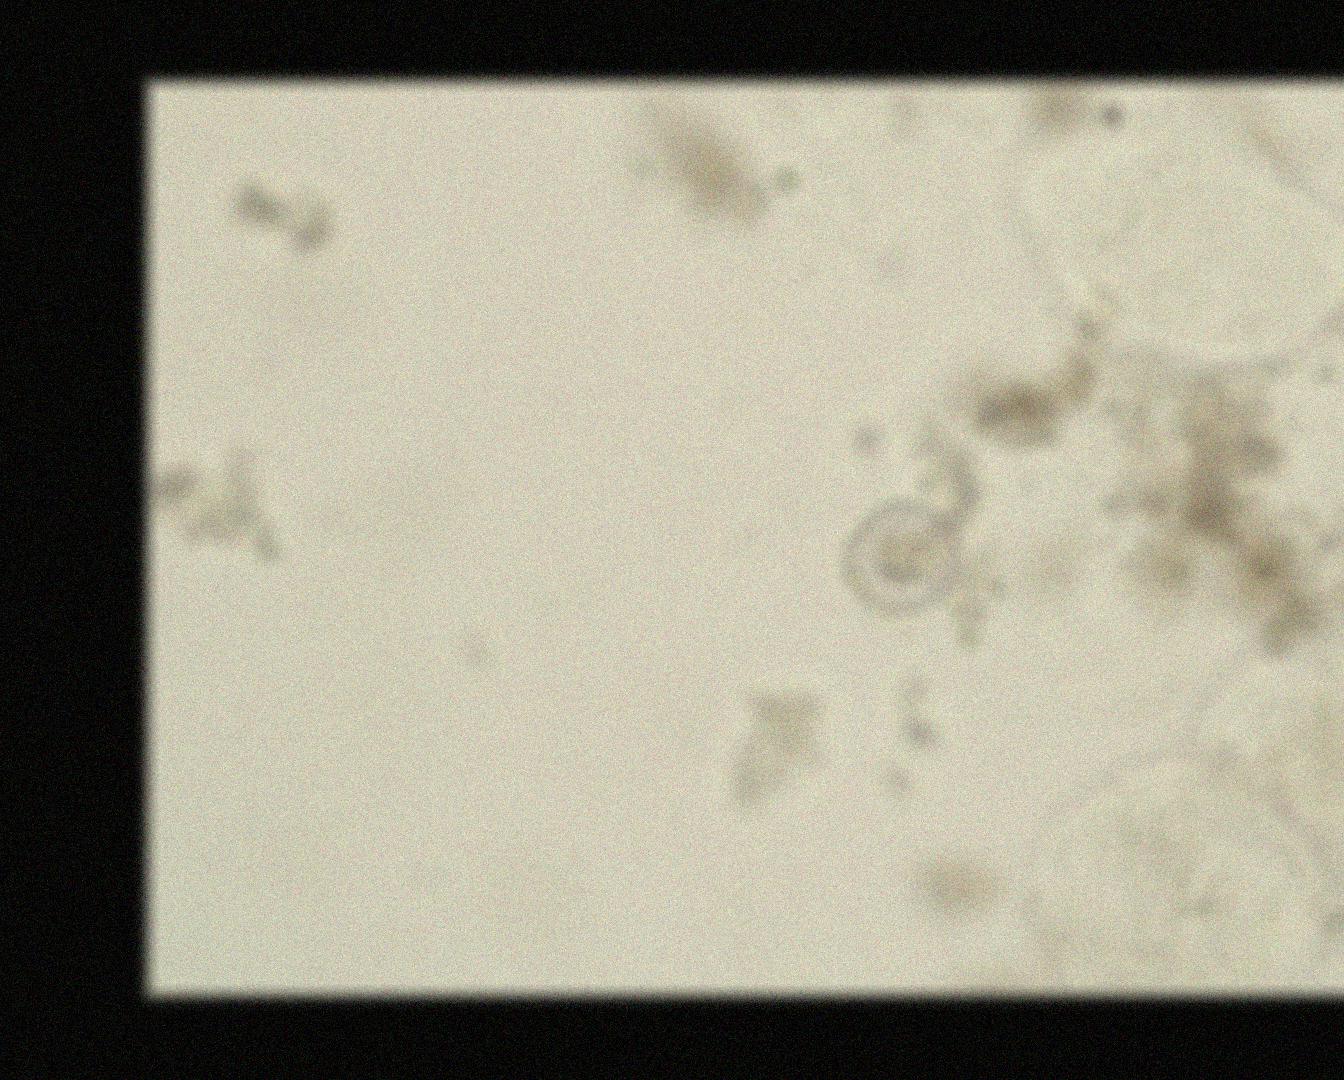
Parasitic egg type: Hymenolepis nana